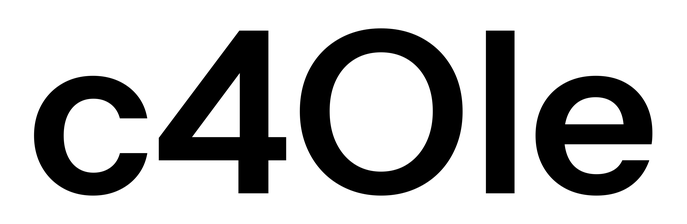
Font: InstrumentSans_SemiBold